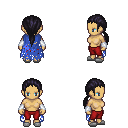
a pixel art fantasy rpg character, female body template, human, tanned skin, blue tattered cape, red pants, raven ponytail hairstyle, white cloth bracers, white slippers, four views (front, back, left, right), 2x2 character sprite sheet, small pixel art, hard edges, no anti-aliasing